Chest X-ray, AP view. Patient: 51 years old, sex F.
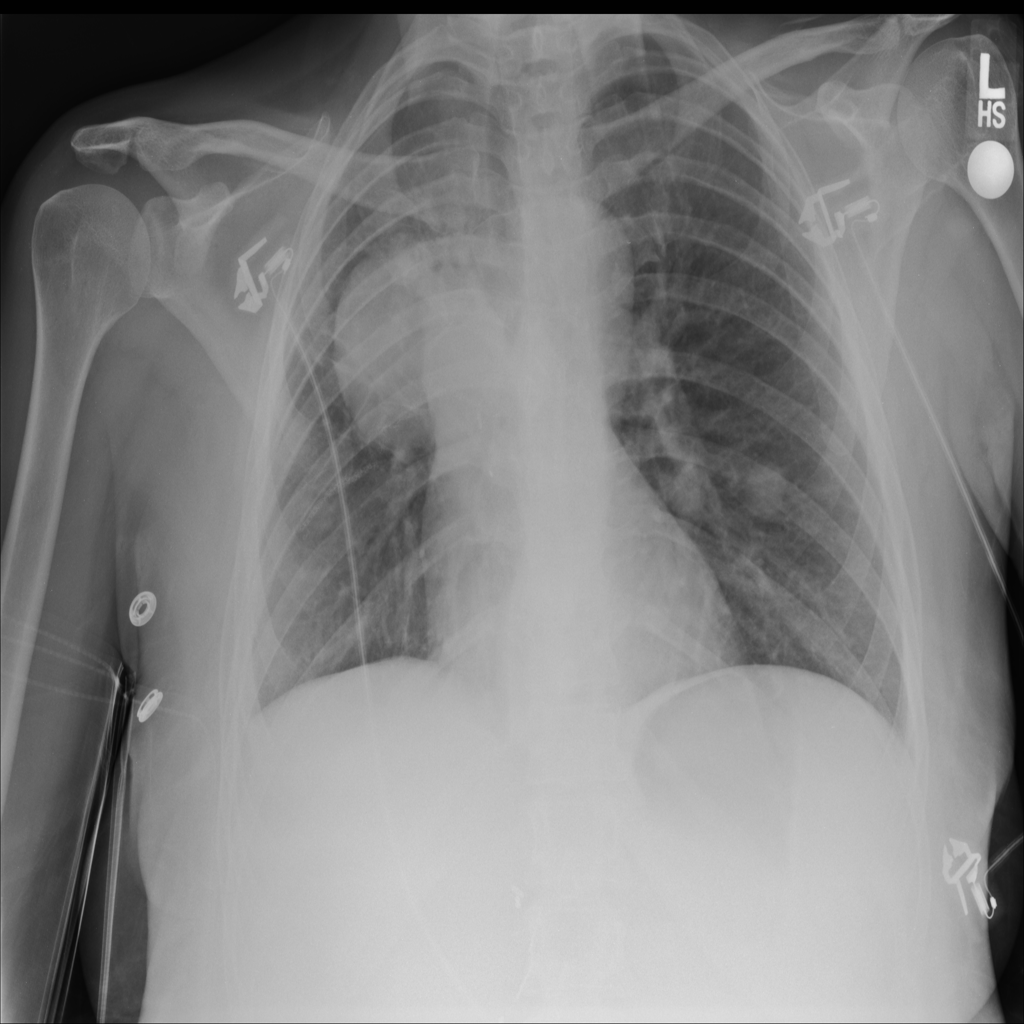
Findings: Mass